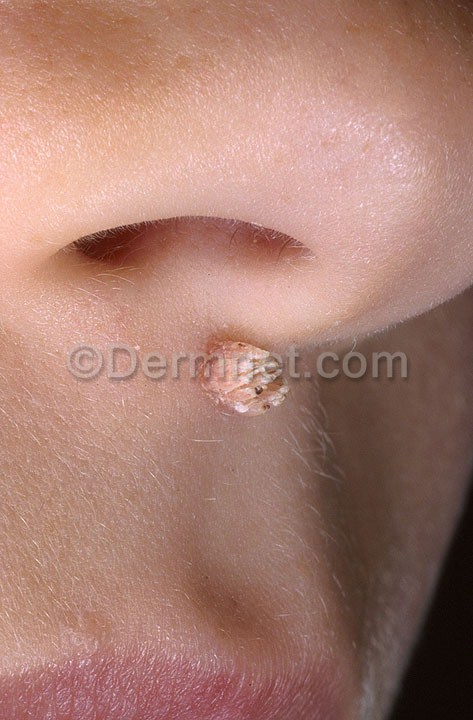
Disease: Warts Molluscum and other Viral Infections